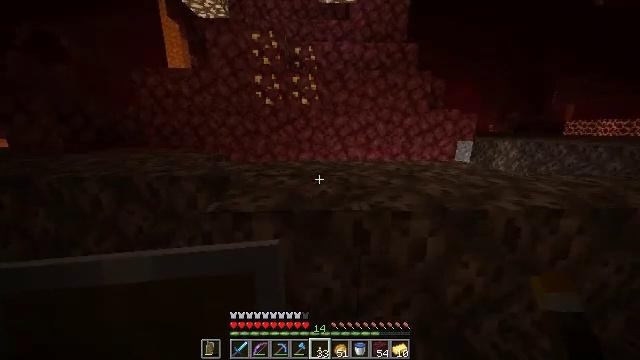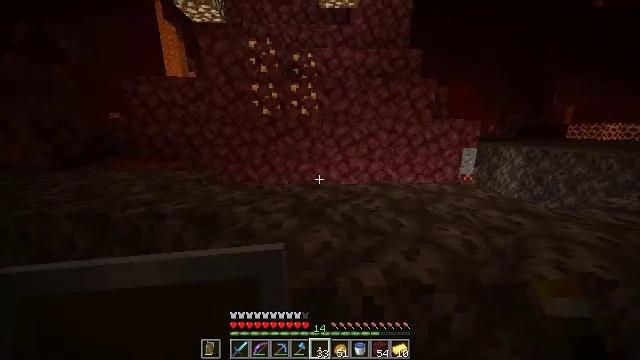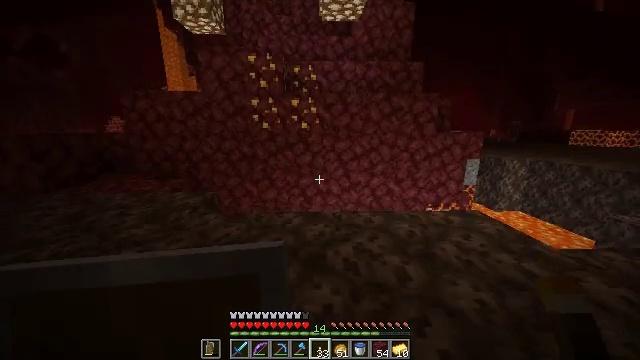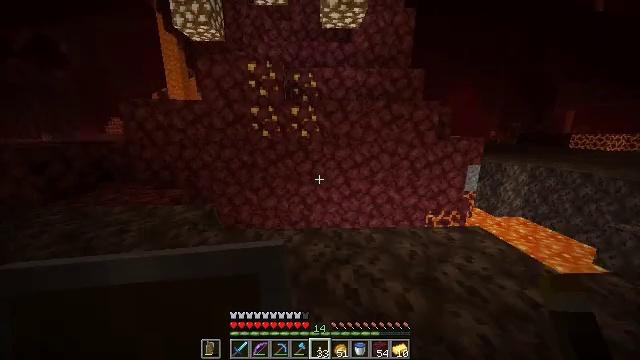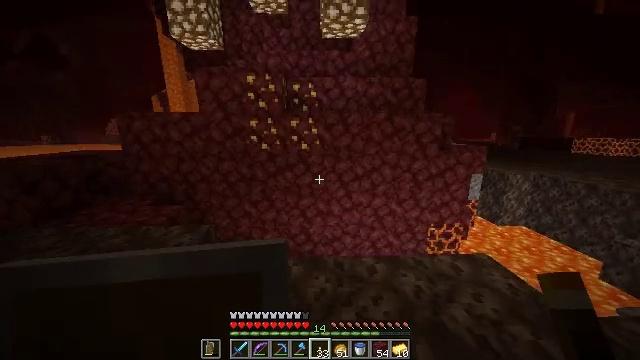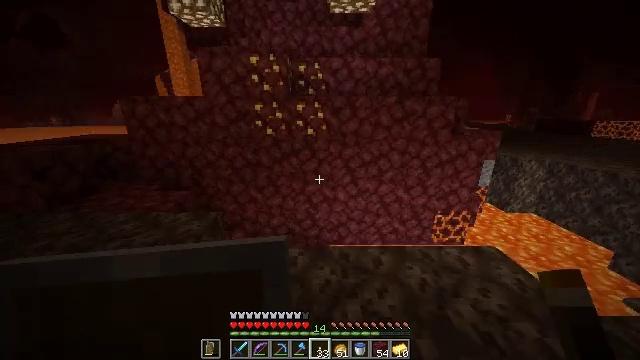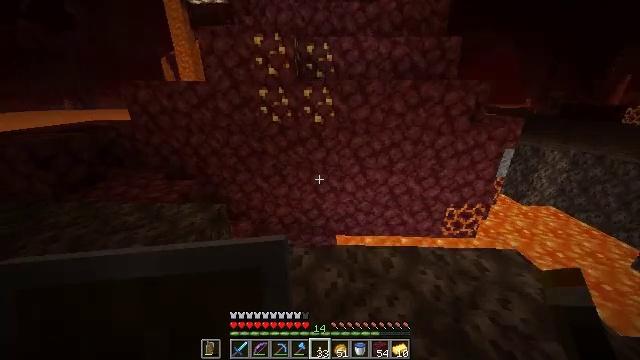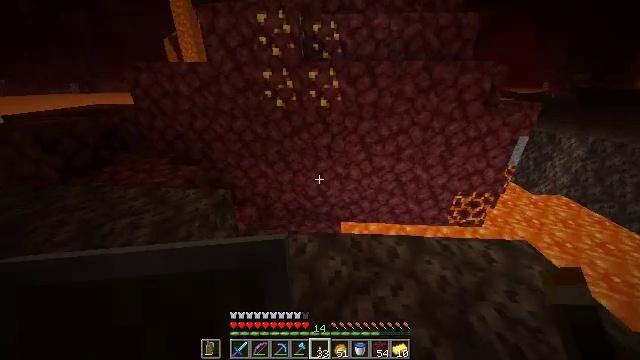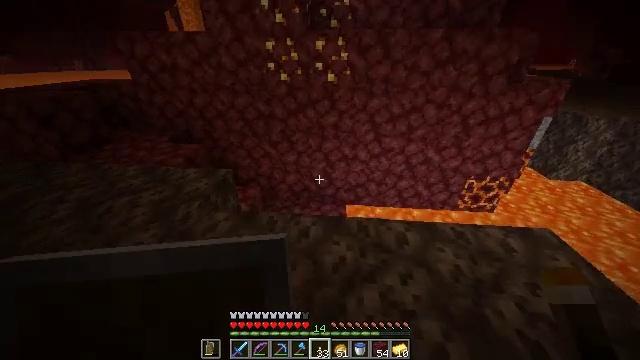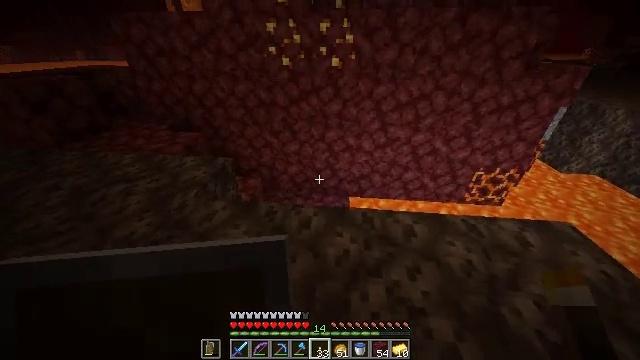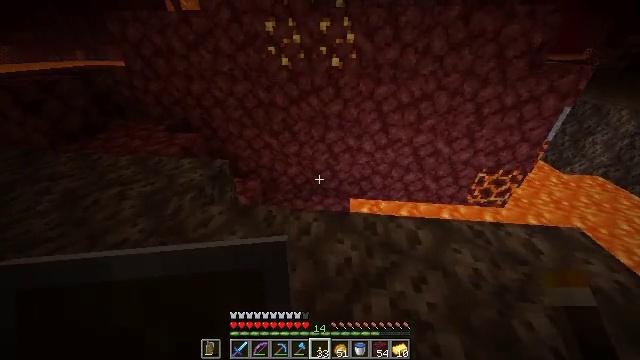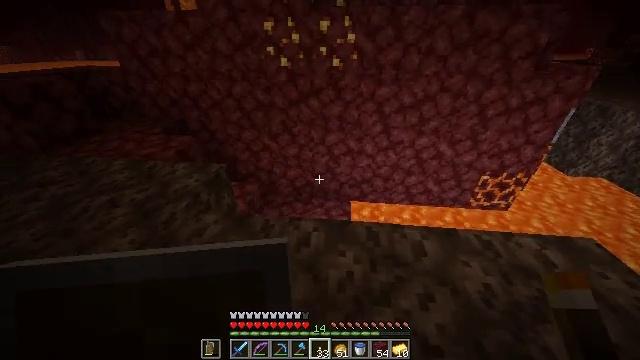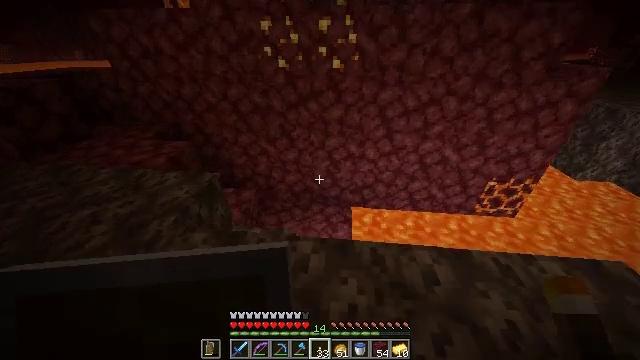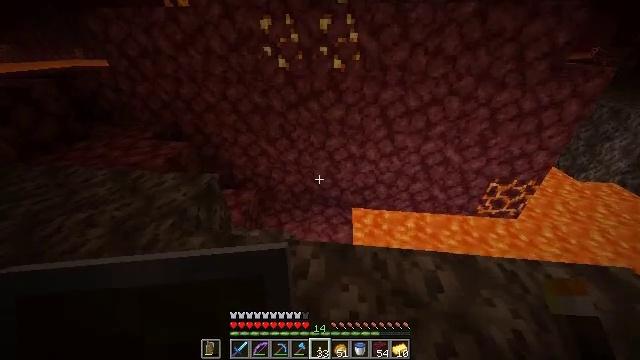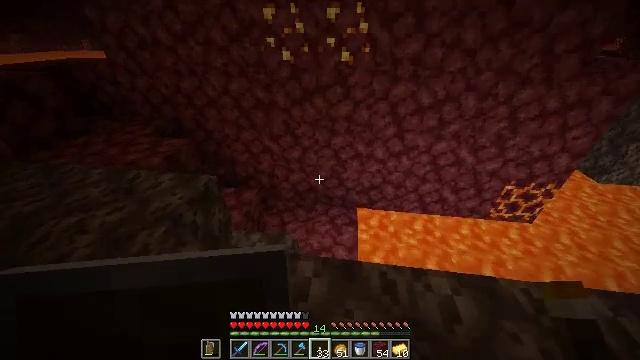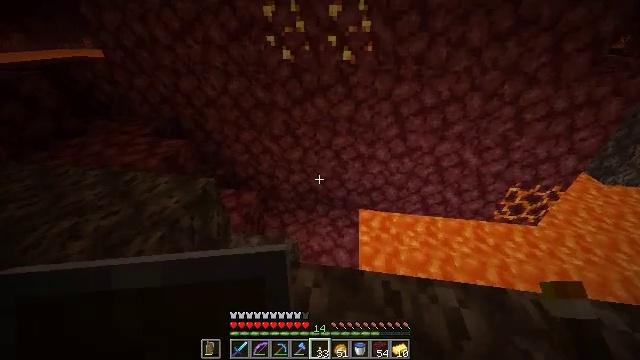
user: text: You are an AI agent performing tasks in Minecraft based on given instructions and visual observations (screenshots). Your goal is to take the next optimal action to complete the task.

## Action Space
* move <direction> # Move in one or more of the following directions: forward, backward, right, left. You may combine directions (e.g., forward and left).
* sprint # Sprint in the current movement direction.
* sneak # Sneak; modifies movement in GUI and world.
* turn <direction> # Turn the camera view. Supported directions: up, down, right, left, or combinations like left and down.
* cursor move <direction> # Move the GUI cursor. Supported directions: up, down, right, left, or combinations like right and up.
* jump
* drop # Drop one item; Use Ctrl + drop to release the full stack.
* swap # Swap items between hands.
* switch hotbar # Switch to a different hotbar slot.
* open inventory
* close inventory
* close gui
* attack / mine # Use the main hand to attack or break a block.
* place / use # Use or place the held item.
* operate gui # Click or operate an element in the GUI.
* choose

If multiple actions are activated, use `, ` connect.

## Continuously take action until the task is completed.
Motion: motion action
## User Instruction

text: Break the glowstone to gather its dust.
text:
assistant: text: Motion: move forward, jump
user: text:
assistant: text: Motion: move forward, jump
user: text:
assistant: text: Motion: move forward, jump
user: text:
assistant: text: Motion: move forward, jump
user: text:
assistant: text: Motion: move forward, turn left and down, jump
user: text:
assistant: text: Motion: move forward, turn left and down
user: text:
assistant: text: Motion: move forward, turn left and down
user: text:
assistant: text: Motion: move forward, turn left and down
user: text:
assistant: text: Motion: move forward, turn down
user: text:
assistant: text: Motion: move forward
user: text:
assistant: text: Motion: move forward
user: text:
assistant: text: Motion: move forward
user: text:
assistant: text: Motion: move forward
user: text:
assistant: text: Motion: move forward, turn left and down
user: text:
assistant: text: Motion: no_op
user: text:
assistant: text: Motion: no_op
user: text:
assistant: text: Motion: turn left and up
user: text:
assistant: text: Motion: move left, turn left and up
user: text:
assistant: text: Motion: move forward and move left, turn right and up
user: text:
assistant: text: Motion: move forward and move left, turn right and up
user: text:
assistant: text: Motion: move forward and move left
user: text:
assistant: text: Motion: move forward and move left
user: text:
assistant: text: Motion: move forward and move left, turn up
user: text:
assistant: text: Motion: move forward and move left, turn up
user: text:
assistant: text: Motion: move forward and move left, turn up
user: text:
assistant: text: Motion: move forward and move left, turn right and up
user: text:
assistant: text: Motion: move forward and move left, turn right and up
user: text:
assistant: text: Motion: move left
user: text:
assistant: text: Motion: move left, turn left
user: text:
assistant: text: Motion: move left, turn left and down